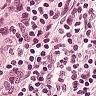
Metastatic tissue present: yes